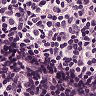
Metastatic tissue present: no